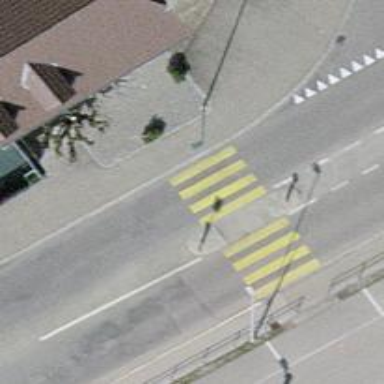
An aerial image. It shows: Marked zebra crossing with pedestrian island.